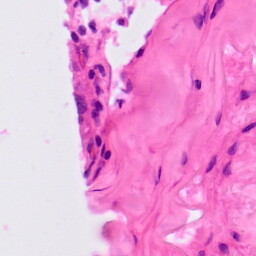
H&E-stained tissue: Lung